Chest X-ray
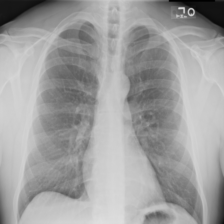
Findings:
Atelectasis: negative
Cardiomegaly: negative
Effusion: negative
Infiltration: negative
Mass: negative
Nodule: negative
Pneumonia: negative
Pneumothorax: negative
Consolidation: negative
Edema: negative
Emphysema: negative
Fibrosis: negative
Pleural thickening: negative
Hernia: negative